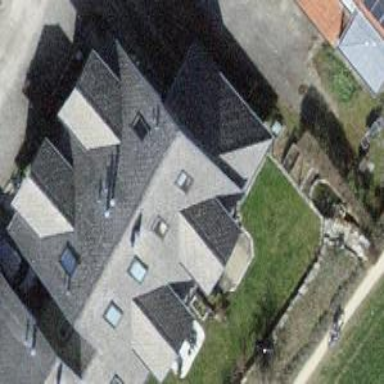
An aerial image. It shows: Gabled roofed house.